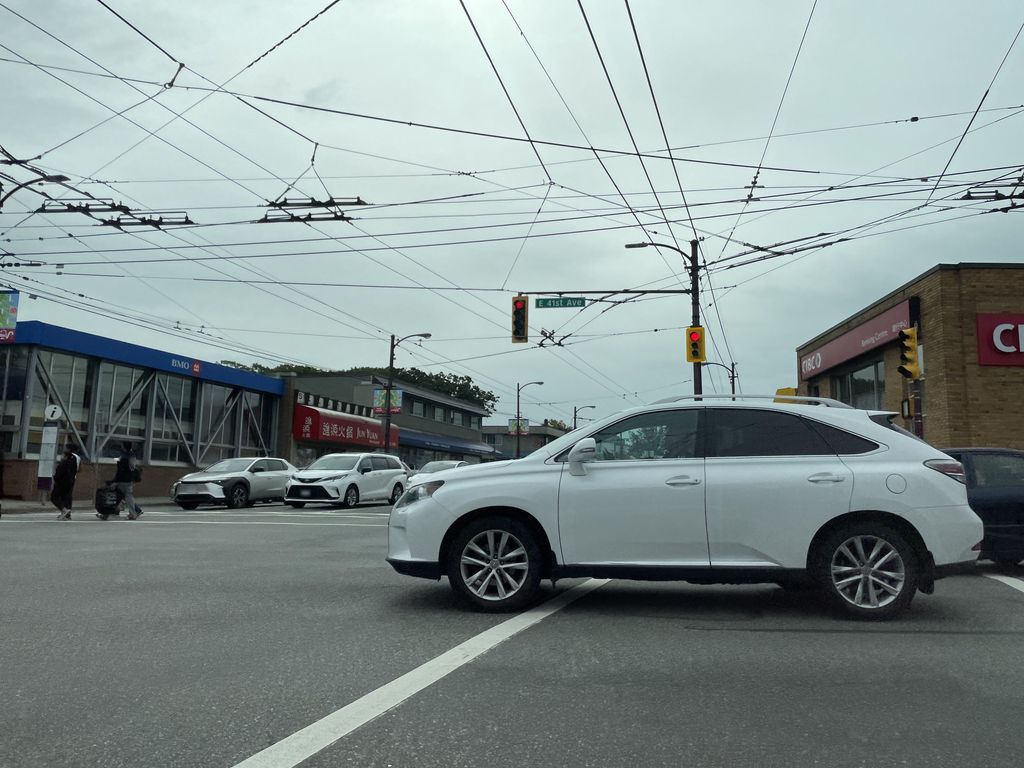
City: vancouver